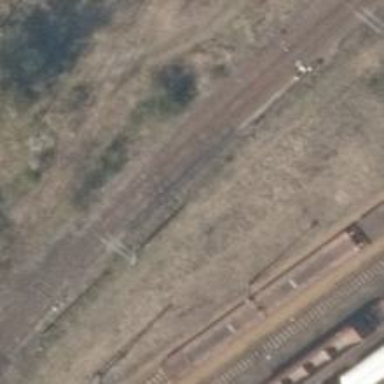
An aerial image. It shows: Railway switch.